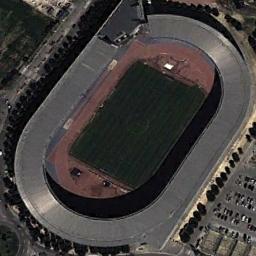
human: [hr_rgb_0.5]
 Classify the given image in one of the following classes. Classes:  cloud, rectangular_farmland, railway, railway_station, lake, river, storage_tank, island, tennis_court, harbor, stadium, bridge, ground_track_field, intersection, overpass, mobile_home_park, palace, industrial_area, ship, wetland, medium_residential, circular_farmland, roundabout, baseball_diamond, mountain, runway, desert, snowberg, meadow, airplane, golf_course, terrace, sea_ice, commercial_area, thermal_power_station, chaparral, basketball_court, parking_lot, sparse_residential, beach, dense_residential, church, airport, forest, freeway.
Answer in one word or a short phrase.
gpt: stadium